Question: Count the number of objects in the diagram.
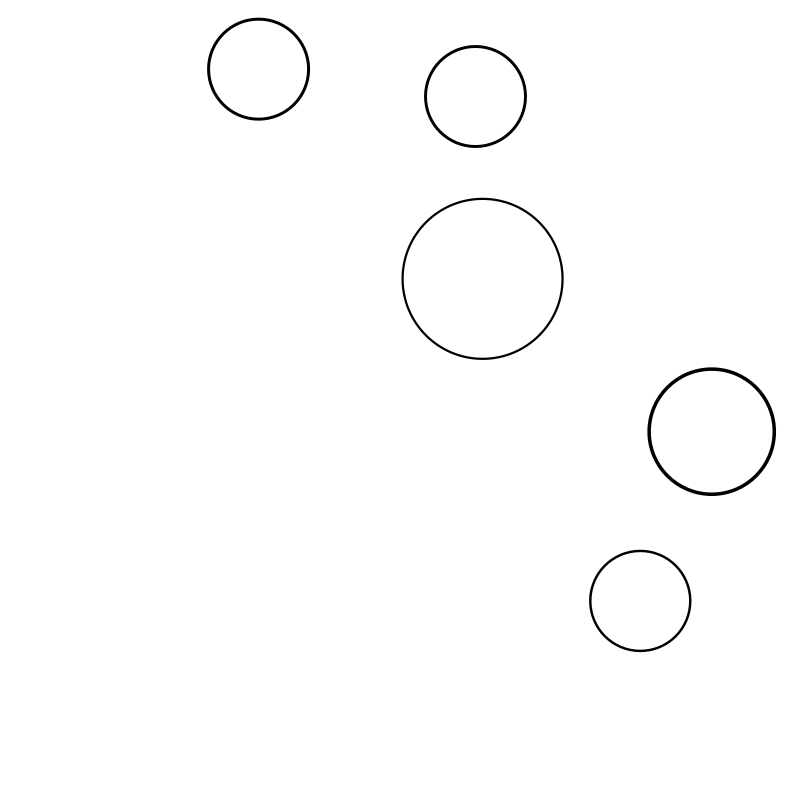
Answer: 5